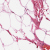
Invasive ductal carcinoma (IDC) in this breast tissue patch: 0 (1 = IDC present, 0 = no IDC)